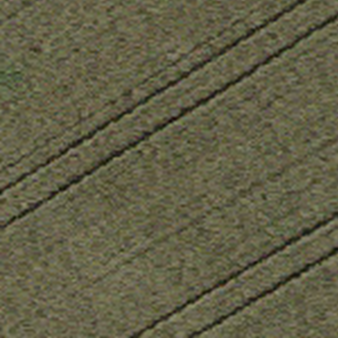
Label: other